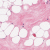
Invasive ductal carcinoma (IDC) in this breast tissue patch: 0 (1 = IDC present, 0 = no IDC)